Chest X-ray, AP view. Patient: 51 years old, sex M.
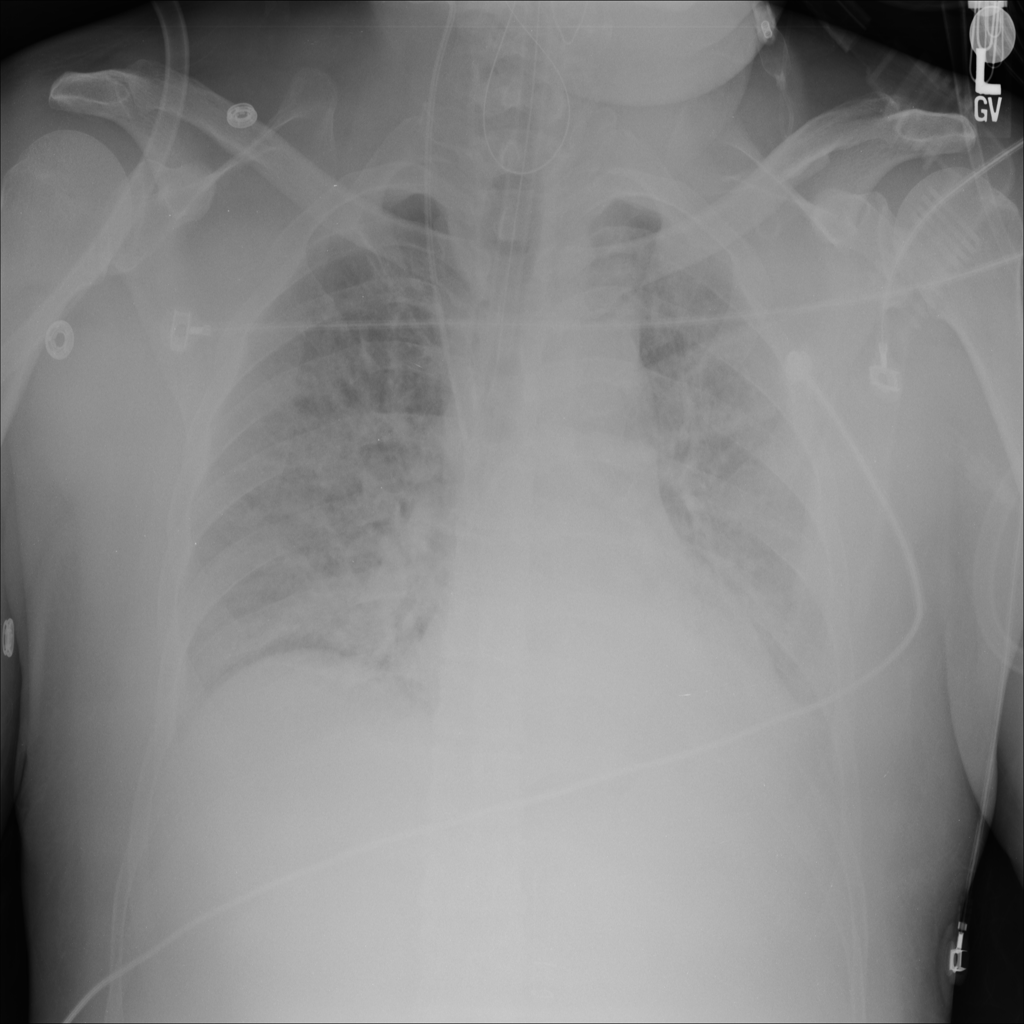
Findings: Atelectasis